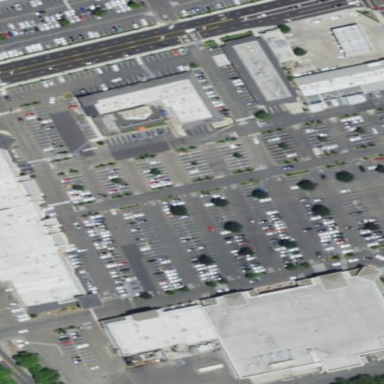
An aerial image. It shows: Retail area.